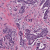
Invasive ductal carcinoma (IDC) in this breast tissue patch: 1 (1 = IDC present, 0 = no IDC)